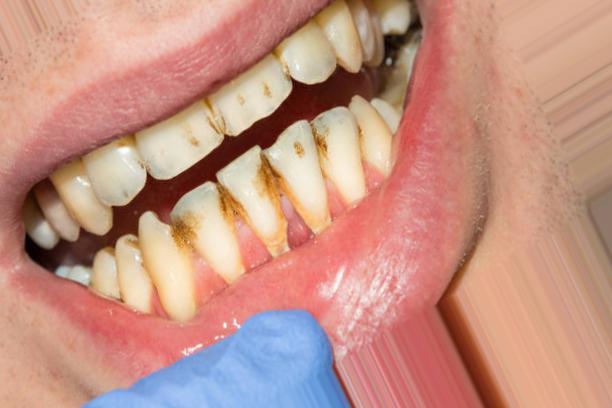
Condition: Caries